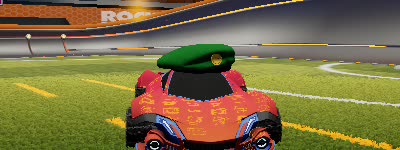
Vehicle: werewolf